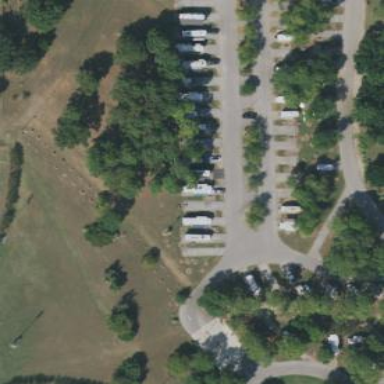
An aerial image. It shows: Campsite designated for tourism.